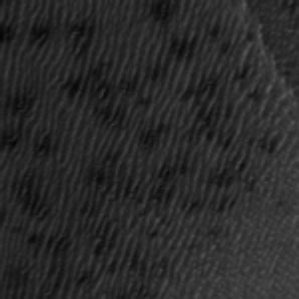
Label: frost